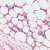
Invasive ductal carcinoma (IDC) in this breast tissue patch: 0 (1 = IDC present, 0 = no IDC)